Question: I wanted a module programmed on PyQt5 that would make notifications appear on the right side of the screen, so i found a question here:
<URL>
and i used this code with only a few changes, but the problem is, it creates a new window and does not show the QWidget on screen.
Here is the code
'''
class Message(QWidget):
def __init__(self, title, message, parent=None):
QWidget.__init__(self, parent)
self.setLayout(QGridLayout())
self.titleLabel = QLabel(title, self)
self.titleLabel.setStyleSheet(
"font-family: 'Roboto', sans-serif; font-size: 14px; font-weight: bold; padding: 0;")
self.messageLabel = QLabel(message, self)
self.messageLabel.setStyleSheet(
"font-family: 'Roboto', sans-serif; font-size: 12px; font-weight: normal; padding: 0;")
self.buttonClose = QPushButton(self)
self.buttonClose.setIcon(QIcon("extra/close.png"))
self.buttonClose.setFixedSize(14, 14)
self.layout().addWidget(self.titleLabel, 0, 0)
self.layout().addWidget(self.messageLabel, 1, 0)
self.layout().addWidget(self.buttonClose, 0, 1, 2, 1)
class Notification(QWidget):
signNotifyClose = pyqtSignal(str)
def __init__(self, parent=None):
super(QWidget, self).__init__(parent)
self.setWindowFlags(Qt.FramelessWindowHint | Qt.WindowStaysOnTopHint)
resolution = QDesktopWidget().screenGeometry(-1)
screenWidth = resolution.width()
screenHeight = resolution.height()
self.nMessages = 0
self.mainLayout = QVBoxLayout(self)
self.move(screenWidth, 0)
def setNotify(self, title, message):
m = Message(title, message, self)
self.mainLayout.addWidget(m)
m.buttonClose.clicked.connect(self.onClicked)
self.nMessages += 1
self.setStyleSheet("background-color: black;")
self.show()
def onClicked(self):
self.mainLayout.removeWidget(self.sender().parent())
self.sender().parent().deleteLater()
self.nMessages -= 1
self.adjustSize()
if self.nMessages == 0:
self.close()
'''
and this is the file importing the previous one:
'''
from notifierP import *
import sys
class Example(QWidget):
counter = 0
def __init__(self, parent=None):
QWidget.__init__(self, parent)
self.setLayout(QVBoxLayout())
btn = QPushButton("Send Notify", self)
self.layout().addWidget(btn)
self.notification = Notification()
btn.clicked.connect(self.notify)
def notify(self):
self.counter += 1
print(self.counter)
self.notification.setNotify("Title{}".format(self.counter),
"message{}".format(self.counter))
if __name__ == '__main__':
app = QApplication(sys.argv)
w = Example()
w.show()
sys.exit(app.exec_())
'''
My Question is, why does this happen, and how can i fix it?
How it is on my screen

This all it shows, nothing else.
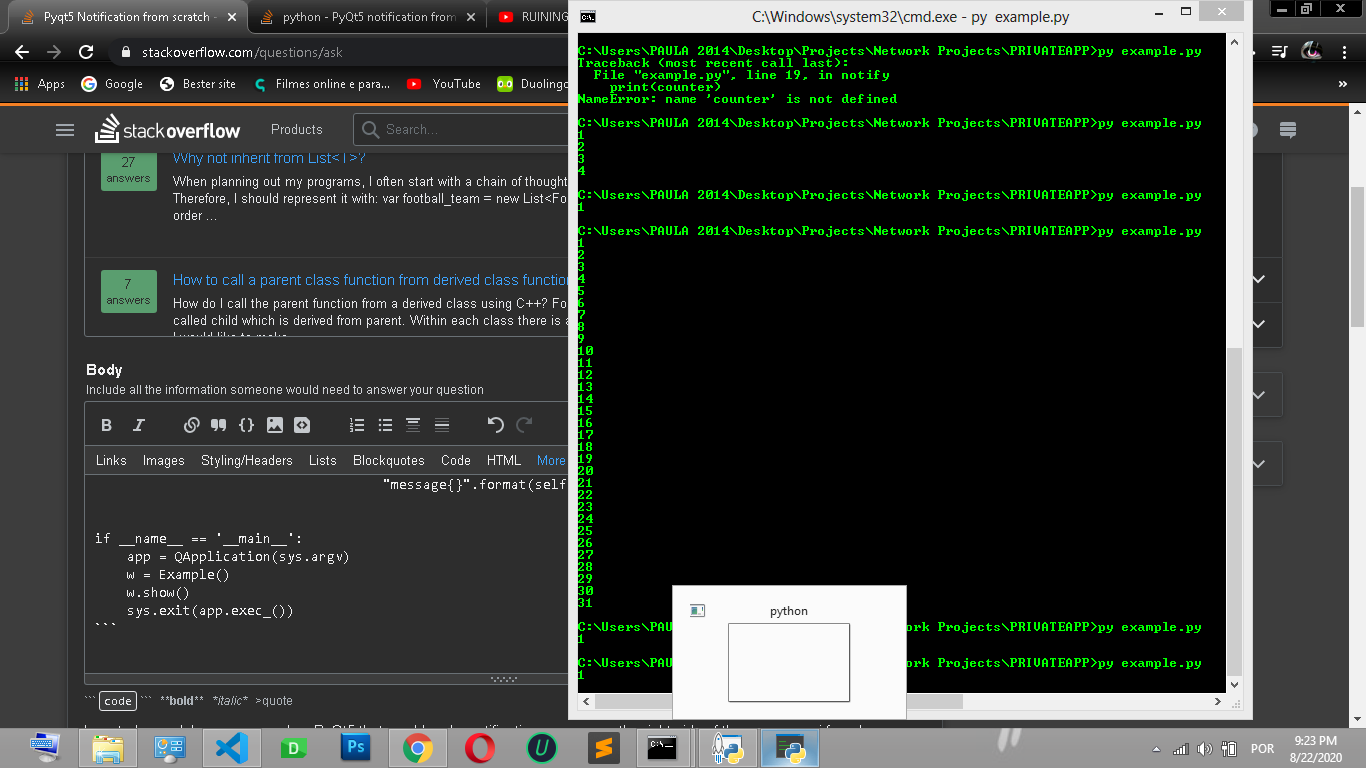
Answer: okay the problem here was that the
'''
self.move()
'''
was moving the widget outside the screen, after i changed its possition to inside the screen it works perfectly.